Interaction volume radius: 10 \u00c5
Interaction volume height: 25 \u00c5
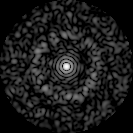
Disorder parameter: 0.8303